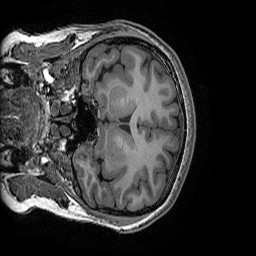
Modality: T1w
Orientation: coronal
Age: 22
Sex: female
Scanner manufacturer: ge
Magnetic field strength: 3 T
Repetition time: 0.008184 s
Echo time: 0.003192 s